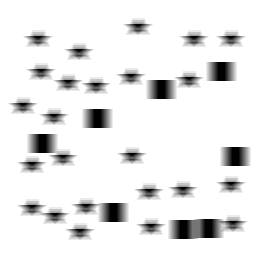
Squares: 8
Triangles: 0
Stars: 24
Total shapes: 32